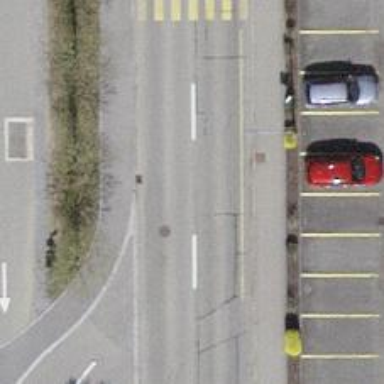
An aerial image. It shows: Public transport stop position.